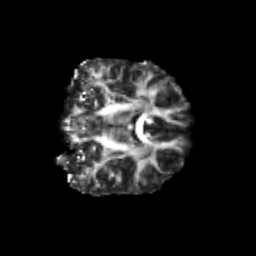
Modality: FA
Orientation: coronal
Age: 25
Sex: female
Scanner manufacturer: siemens
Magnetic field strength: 3 T
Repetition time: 3.5 s
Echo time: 0.113 s